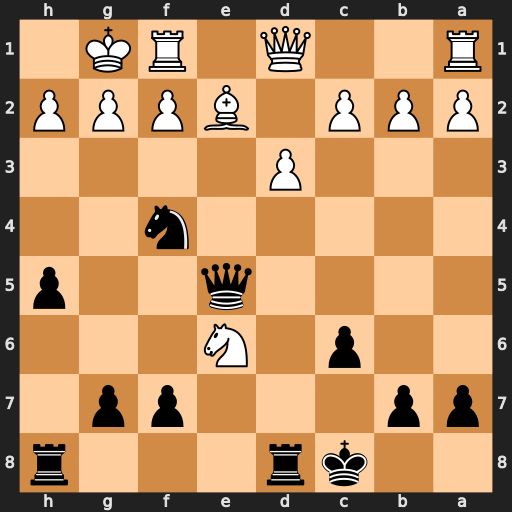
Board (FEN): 2kr3r/pp3pp1/2p1N3/4q2p/5n2/3P4/PPP1BPPP/R2Q1RK1
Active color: b
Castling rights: -
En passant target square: -
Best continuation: Nxe2+ Qxe2 Qxe2